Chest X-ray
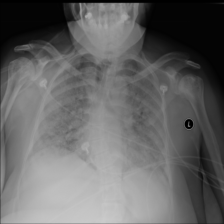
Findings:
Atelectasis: negative
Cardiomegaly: negative
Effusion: negative
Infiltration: positive
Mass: negative
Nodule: negative
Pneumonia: negative
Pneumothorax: negative
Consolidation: negative
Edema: negative
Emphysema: negative
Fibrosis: negative
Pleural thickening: negative
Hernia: negative